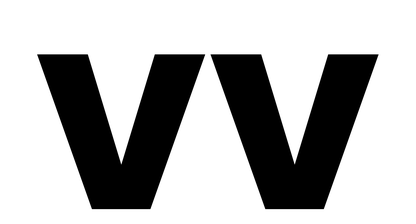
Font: Poppins-Bold